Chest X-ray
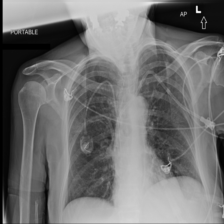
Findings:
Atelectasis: negative
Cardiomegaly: negative
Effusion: negative
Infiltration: negative
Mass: negative
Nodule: negative
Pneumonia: negative
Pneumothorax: negative
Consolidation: negative
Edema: negative
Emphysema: negative
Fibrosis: negative
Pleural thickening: negative
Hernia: negative